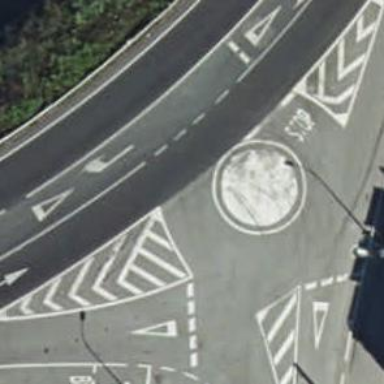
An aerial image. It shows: Secondary road around roundabout.